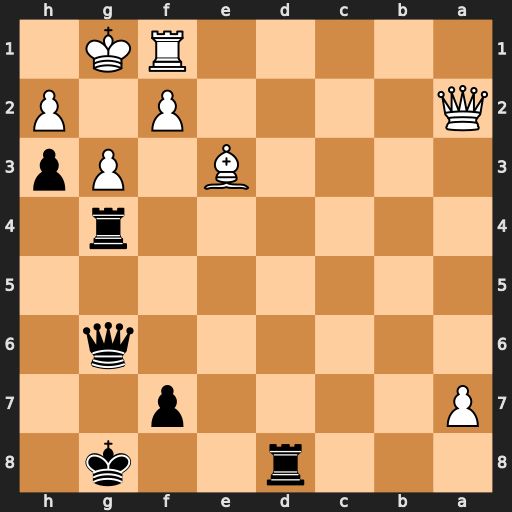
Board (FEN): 3r2k1/P4p2/6q1/8/6r1/4B1Pp/Q4P1P/5RK1
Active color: b
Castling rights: -
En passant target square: -
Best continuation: Qe4 f3 Qxe3+ Qf2 Qxf2+